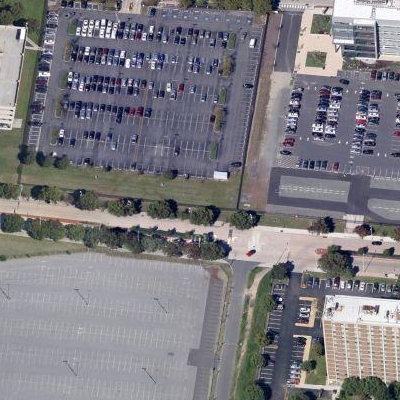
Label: gParking